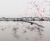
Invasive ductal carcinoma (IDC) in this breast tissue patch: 0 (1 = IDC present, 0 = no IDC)